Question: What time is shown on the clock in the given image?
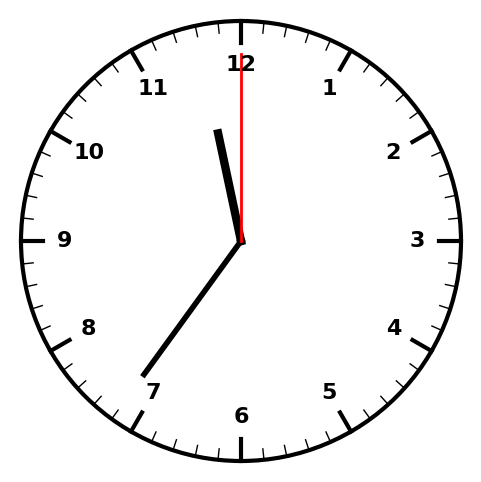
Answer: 11:36:00